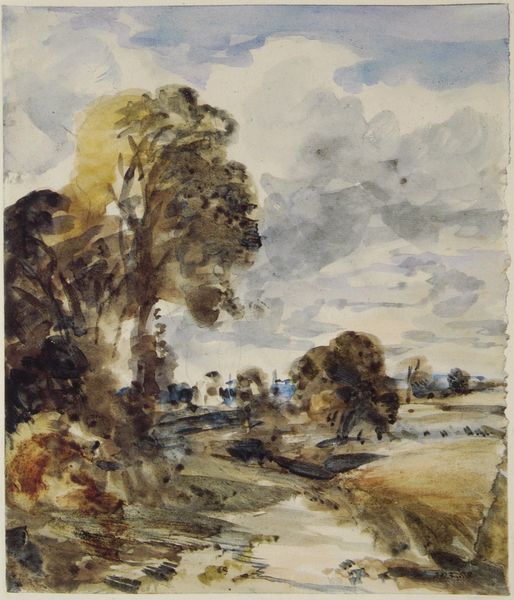
Titel: A Country Lane
Künstler: John Constable
Standort: London
Institution: Victoria & Albert Museum
Schlagwörter: baum, blau, blätter, dunkel, gemälde, himmel, laub, schatten, wasser, weiß, wolken, aquarell, bäume, fluss, grün, impressionismus, landschaft, ocker, sand, stadt, ufer, äste, braun, bunt, frankreich, grau, hell, hintergrund, licht, schwarz, skizze, strasse, zeichnung, dach, gras, haus, weg, wiese, wolke, zaun, beige, steine, ast, bach, ebene, erde, feld, felder, gräser, horizont, natur, schilf, spiegelung, strauch, weite, zweige, brücke, busch, büsche, gebüsch, pfad, sonne, sträucher, wiesen, blatt, england, hellblau, himmelblau, sommer, papier, ruhe, umrisse, studie, acker, feldweg, mauer, hecke, tag, wasserfarbe, herbst, oliv, rand, romantik, unwetter, wetter, frühling, menschenleer, unscharf, fliessend, waldrand, äcker, regen, schmutz, weiden, lichtung, tupfen, pinselstrich, flecken, baumgruppe, unterholz, regenwolken, romantisch, dickicht, sonnenschein, spätsommer, umbra, gürn, ungenau, farbskizze, restweiss, horitont, skizziert, naturfarben, landshcaft, nimmel, grau braun, uüb, wieseherbst